Question:
I am trying to make a gthub action wit doxygen using the yaml code below.
'''
name: Doxygen Action
on: ["push"]
jobs:
build:
runs-on: "ubuntu-latest"
steps:
- name: "Doxygen Action"
uses: mattnotmitt/doxygen-action@v1.3.1
with:
doxyfile-path: ./Doxyfile
additional-packages: font-fira-code'
- name: Deploy
uses: peaceiris/actions-gh-pages@v3.7.3
with:
github_token: ${{ secrets.GITHUB_TOKEN }}
publish_dir: ./public
'''
Although I put the Doxyfile under the working directory, it cannot be found. --> File ./Doxyfile could not be found!
I am wondering what I am missing in my code.
Thank you very much in advance for your help
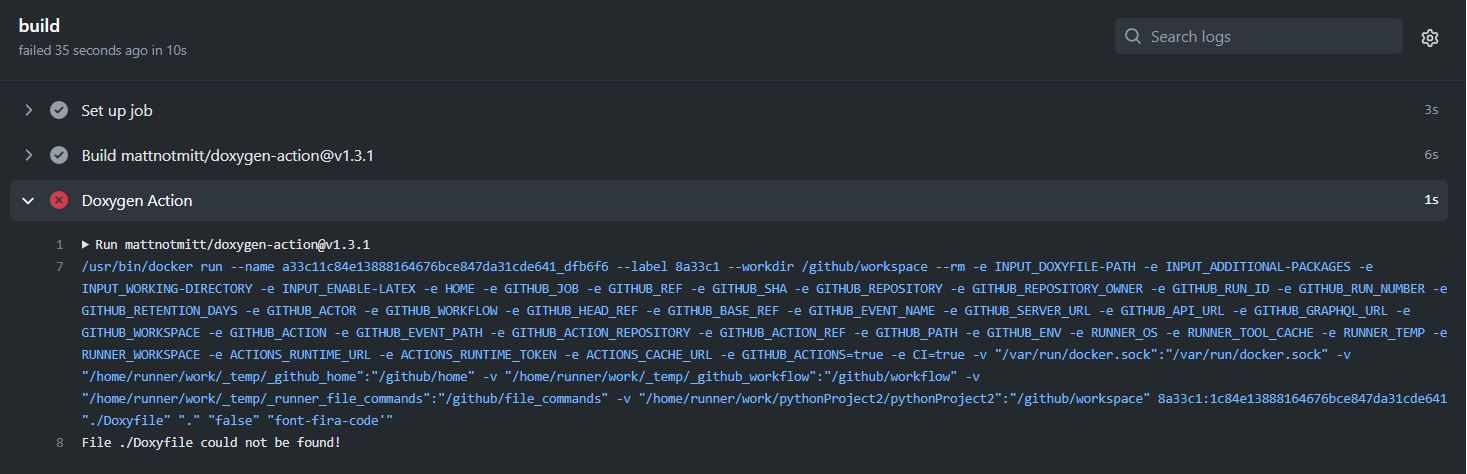
Answer: Running Doxygen is easier without the doxygen-action. I recommend you to try this:
1. Install Doxygen with sudo apt-get install doxygen
2. Generate Doxy docs with doxygen Doxyfile
That's it really. Or simply with Actions step:
'''
- name: "Doxygen"
run: |
sudo apt-get install -y doxygen
doxygen Doxyfile
'''